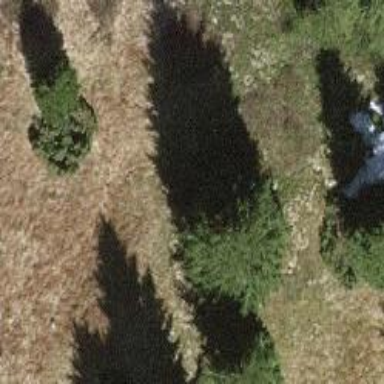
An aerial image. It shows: Beautiful tree in nature.